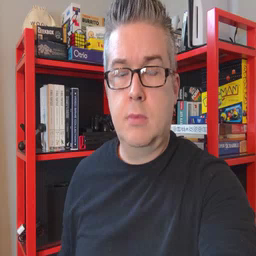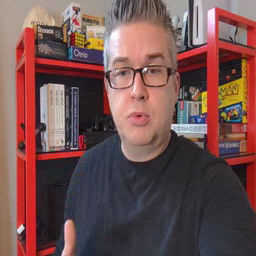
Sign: person